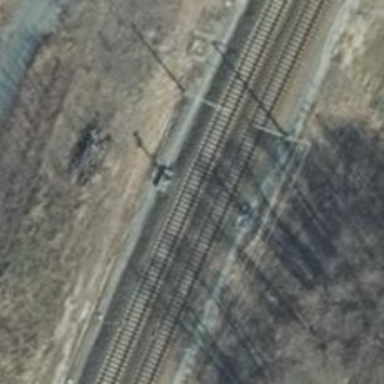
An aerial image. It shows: Railway signal.